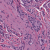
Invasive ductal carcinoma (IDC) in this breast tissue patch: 1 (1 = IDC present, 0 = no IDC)